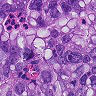
Metastatic tissue present: yes